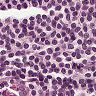
Metastatic tissue present: no